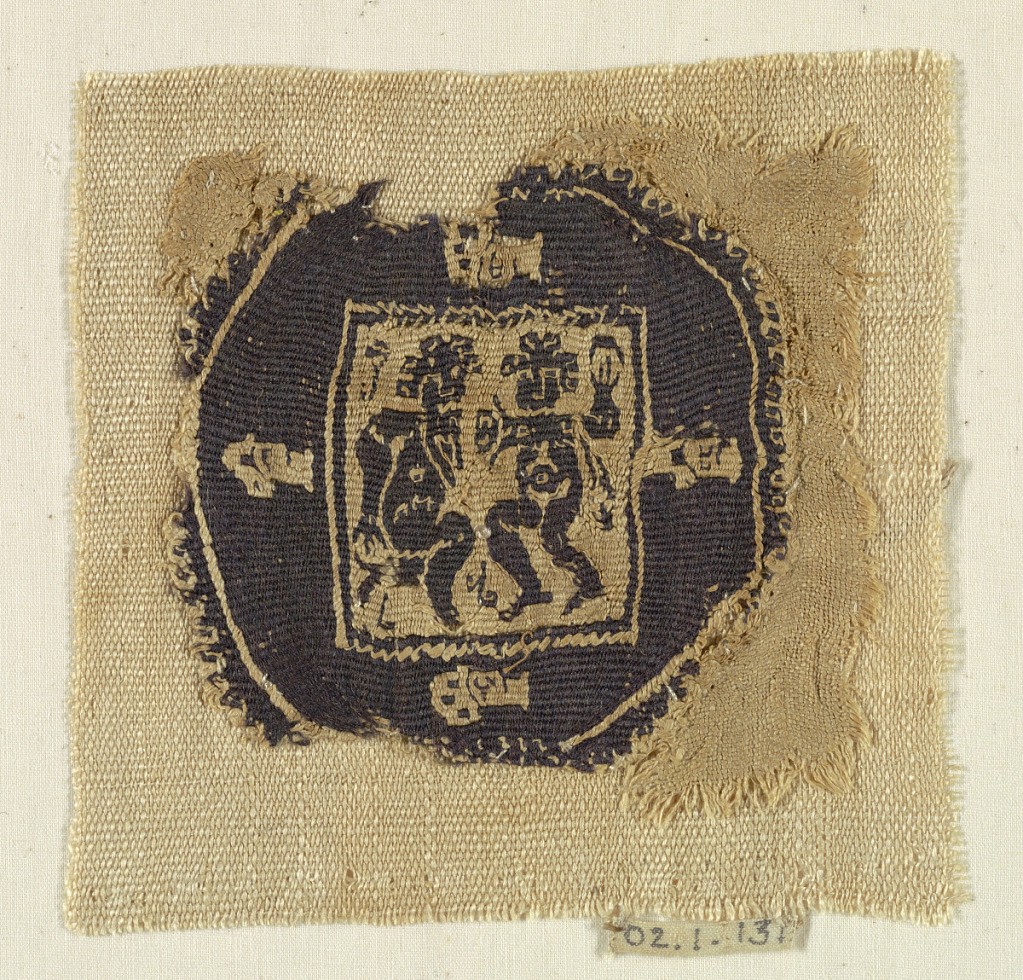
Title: Fragment
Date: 4th–5th century
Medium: Warp; S-spun linen. Wefts; S-spun linen, S-spun wool Technique: slit tapestry with supplementary weft wrapping
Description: Monochrome. A circular medallion containing two figures within a square frame.